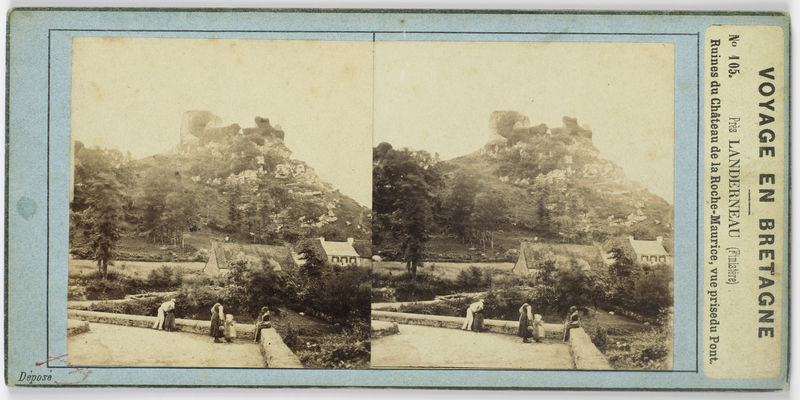
Titel: Pres Landerneau (Finistere), Ruines du Chateau de la Roche-Maurice, vue prise du Pont
Künstler: Charles Paul Furne
Standort: Amsterdam
Institution: Rijksmuseum
Schlagwörter: men, people, women, france, wall, woman, picture, two, brown, man, rocks, tree, building, hill, house, landscape, trees, child, path, black and white, castle, french, lean, photo, children, bridge, person, park, terrace, switzerland, sepia, woods, pensive, photos, double, think, bulding, bretagne, voyage, damaged, stereo, photogrpah, trip, castle ruins, two pictures, leaflet, stereoscope, 'moody, traval, bretange, photogrpahy, cliftrees, wallkway